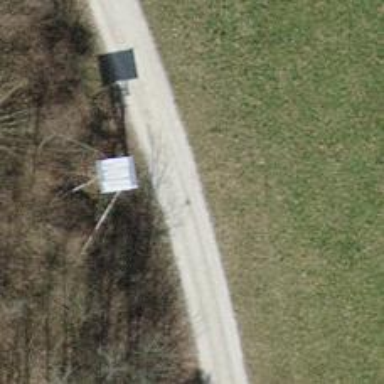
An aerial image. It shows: Hunting stand.